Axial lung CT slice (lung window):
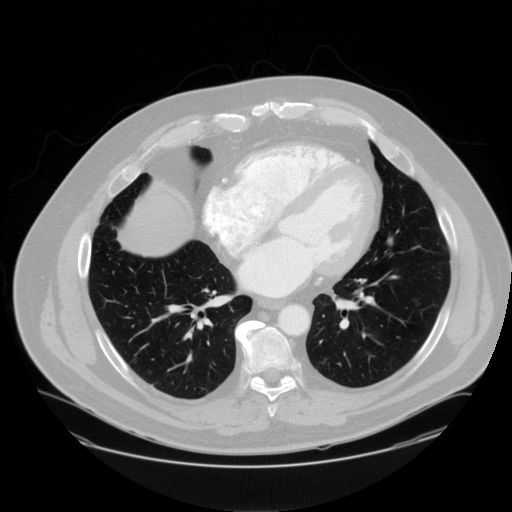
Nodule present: no